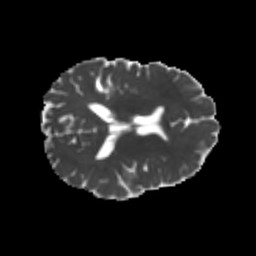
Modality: MD
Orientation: axial
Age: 22
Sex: female
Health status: healthy
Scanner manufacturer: philips
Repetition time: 7.386 s
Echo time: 0.08599 s